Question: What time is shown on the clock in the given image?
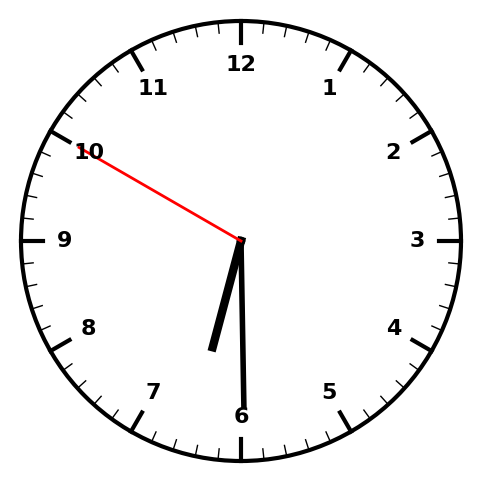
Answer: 06:29:50